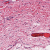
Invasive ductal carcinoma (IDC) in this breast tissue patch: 0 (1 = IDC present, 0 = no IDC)